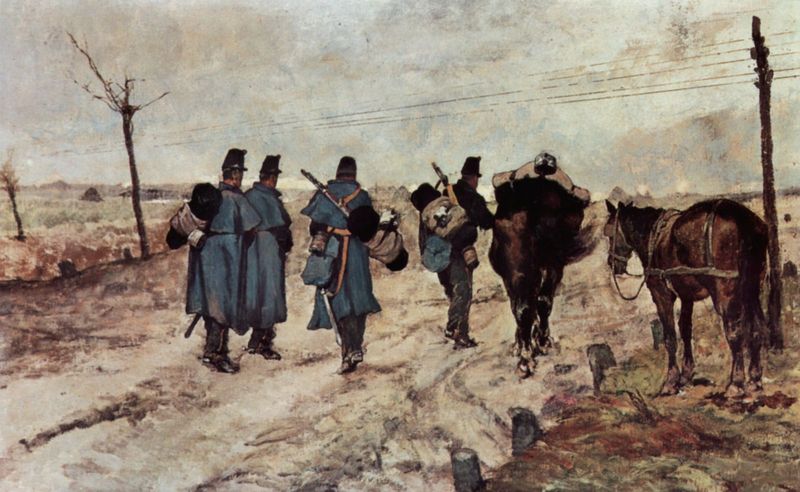
Titel: Marschierende Soldaten
Künstler: Giovanni Fattori
Standort: Genova
Institution: Collezione Taragoni
Schlagwörter: baum, blau, dunkel, gemälde, himmel, mann, umhang, weiß, wolken, bäume, impressionismus, landschaft, menschen, ocker, äste, braun, grau, holz, hut, hüte, lampe, licht, männer, rücken, schwarz, strasse, gras, schnee, weg, wolke, beige, malerei, rock, mützen, stehen, steine, öl, ebene, feld, felder, horizont, kalt, stamm, weite, zweige, gehen, pfad, mantel, decke, traurig, pferd, pferde, sattel, zaumzeug, zügel, mast, furchen, gepäck, last, russland, öde, violett, koppel, winter, masten, strom, franzosen, krieg, schlacht, wetter, soldaten, manet, menzel, klimt, pfosten, dürr, einöde, bedeckt, kabel, kälte, strommast, rückseite, geschirr, militär, uniform, uniformen, waffen, soldat, mäntel, napoleon, helm, stiefel, schlamm, beutel, armee, marsch, trüb, daumier, gewehr, reise, flinte, wagenspuren, telegraphenmast, bepackt, rucksack, gewehre, scheuklappen, matsch, stromleitung, strommasten, decken, hochspannung, leitung, pferdegeschirr, baumgerippe, telegrafenmast, expedition, rucksäcke, lastpferd, telegraphenmasten, armme, straßenmarkierung, shnee, salt, storm, himmel wolke, feldgeschirr, heimreise, hochspannungsleitung, militäe, packpferde, telegrafenleitung, telegraphenleitung, uniforom, wegmarken, fußmarsch, meilensteine, drähte mützen proviant zaumzeug